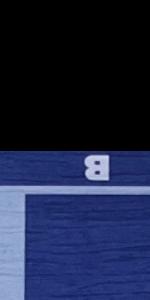
Label: Empty